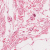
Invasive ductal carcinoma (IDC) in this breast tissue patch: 0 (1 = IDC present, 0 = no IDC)